Field crop: maize
Growth stage: 2
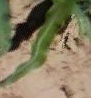
Species: maize